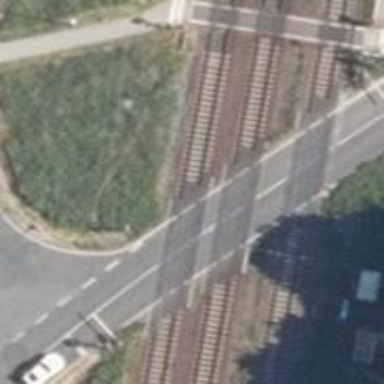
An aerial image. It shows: Level crossing with lights on the railway.